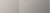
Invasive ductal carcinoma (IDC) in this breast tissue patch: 0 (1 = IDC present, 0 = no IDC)